Question: I have a problem with my page right know and could use help from the community.
I want to display a skewed border inside of a div like this:
<URL>
'''
.container {
background-color:purple;
height:100px;
width:100vw;
}
.container:before {
content: '';
position: absolute;
top: 0;
right: 0;
border-bottom: 70px solid transparent;
border-left: 100vw solid yellow;
width: 0;
}
'''
On all browsers it looks good, except for the Firefox on MacOs where it looks like this:

Is there any webkit/prefix to use when working with the MacOS Version of Firefox?
Thanks in advance!
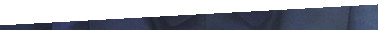
Answer: Thanks for the answers so far. I fixed the problem: It also occured on the computer of my colleague on a Windows-8.1 Firefox.
It seems that Firefox has a bad antialising.
I don't know why that happened only on those two Firefox installation. To fix the antialising add the following:
'''
-moz-transform: scale(.9999);
'''
So my fiddle now looks like this ( <URL>:
'''
.container:before {
content: '';
position: absolute;
top: 0;
right: 0;
border-bottom: 70px solid transparent;
border-left: 100vw solid yellow;
width: 0;
-moz-transform: scale(.9999);
}
'''
For now this worked in all browser in my company.